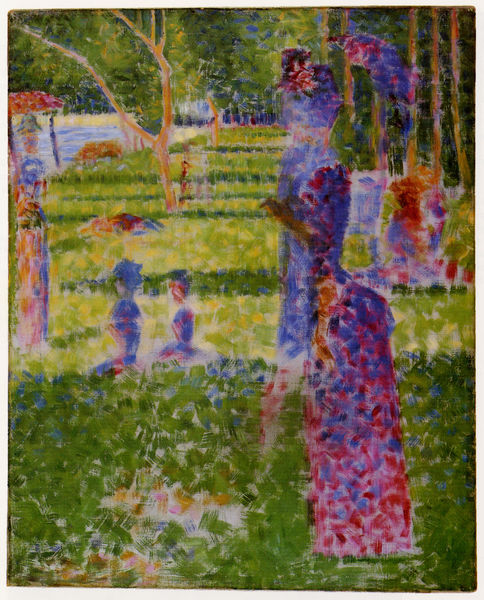
Titel: Le Couple
Künstler: Georges Pierre Seurat
Standort: Buffalo (New York)
Institution: Albright-Knox Art Gallery
Schlagwörter: baum, blau, mann, schatten, wasser, baumstämme, bäume, fluss, frauen, gelb, grün, impressionismus, landschaft, menschen, see, sitzen, ufer, blume, bunt, frau, hut, hüte, kleid, licht, paris, skizze, weiss, dame, gras, park, rasen, rot, schirm, sonnenschirm, wiese, rock, stehen, herr, baumstamm, natur, stamm, sonne, insel, familie, paar, personen, wald, kinder, garten, sommer, divisionismus, pointilismus, nachmittag, allee, ausflug, picknick, spazieren, seine, duktus, detail, freizeit, monet, stimmung, gründ, punkte, spaziergang, punkt, schirme, flanieren, sonntag, seurat, sisley, signac, barbizon, primärfarben, grundfarben, grande jatte, paare, pointillismus, farbpunkte, george, sommerfrische, flaneur, isle, divisonismus, fluus, nachgemacht, sonnenschif